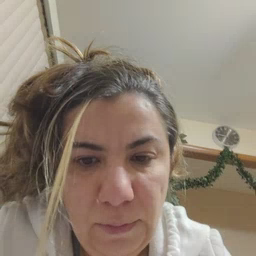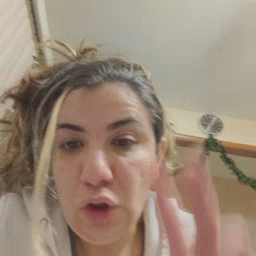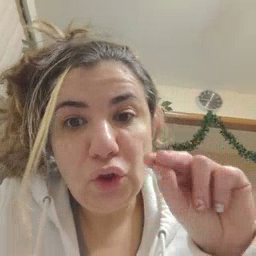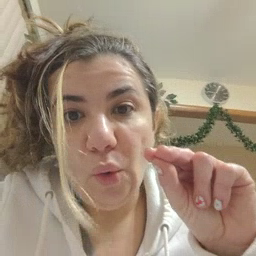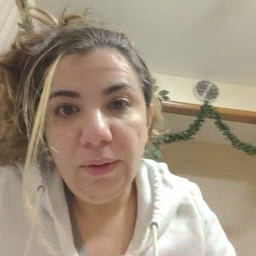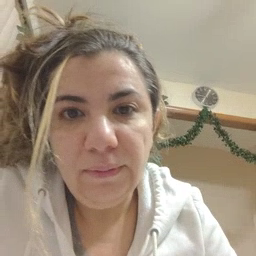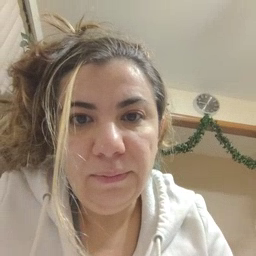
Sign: no